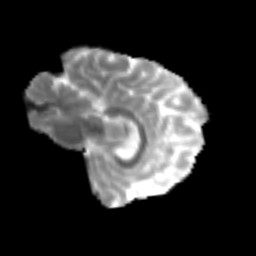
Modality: MD
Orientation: sagittal
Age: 48
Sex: female
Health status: ill
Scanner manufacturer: siemens
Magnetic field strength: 3 T
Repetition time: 8.7 s
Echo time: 0.11 s